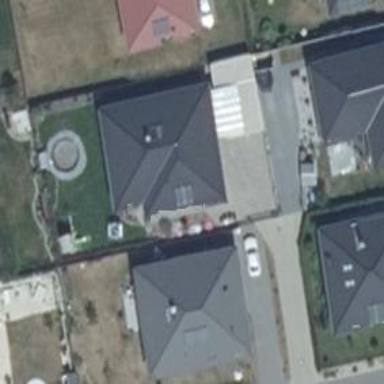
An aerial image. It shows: Detached building with hipped roof shape.